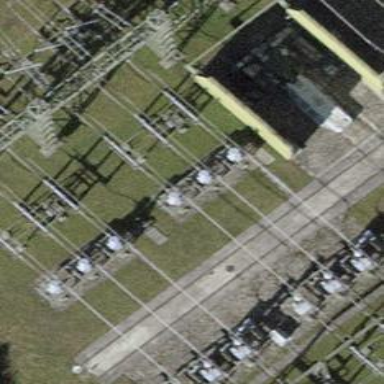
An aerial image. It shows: Bay where power lines run through.